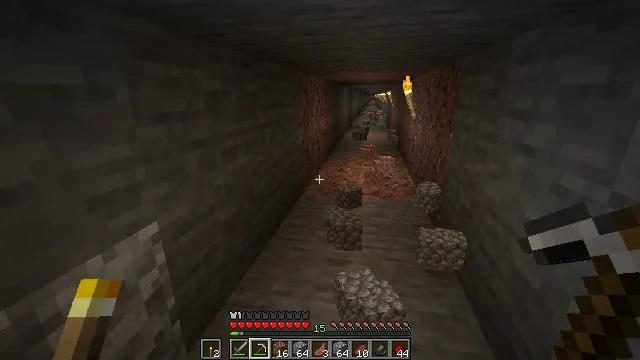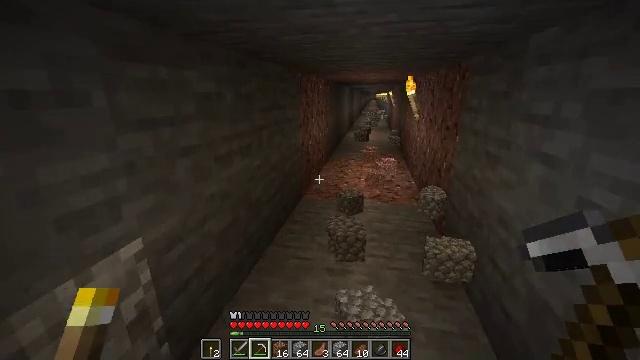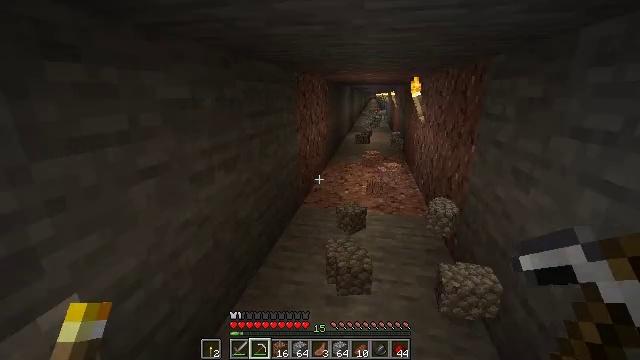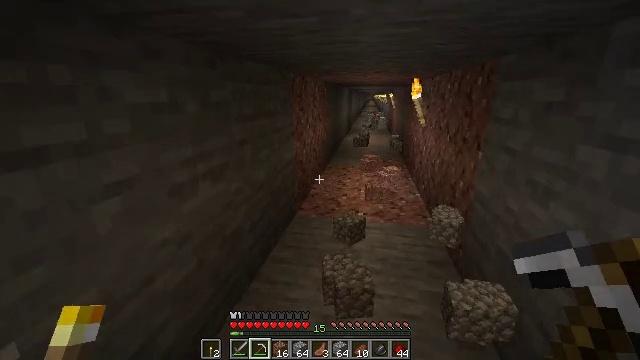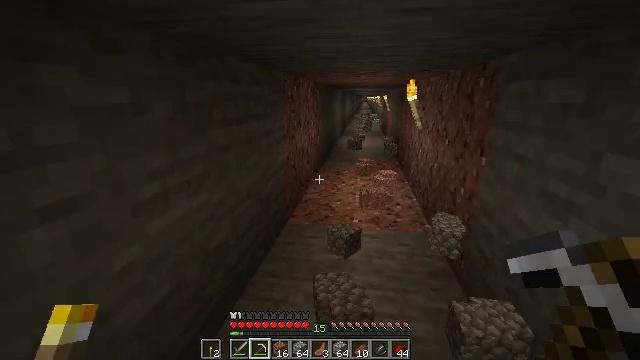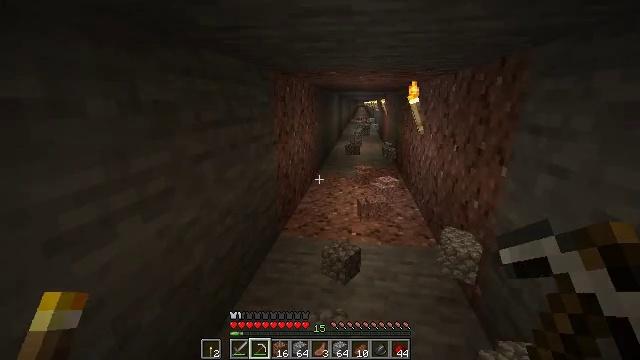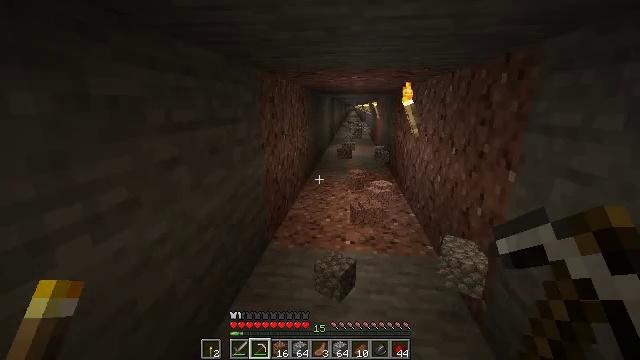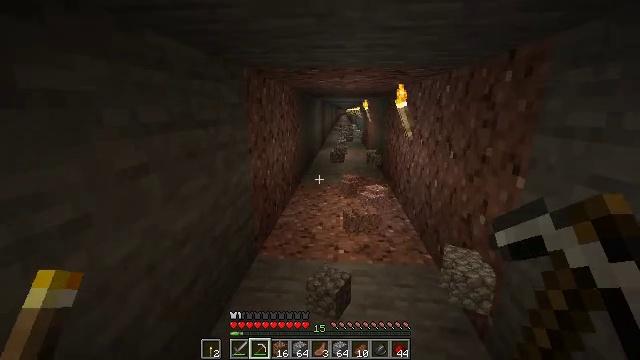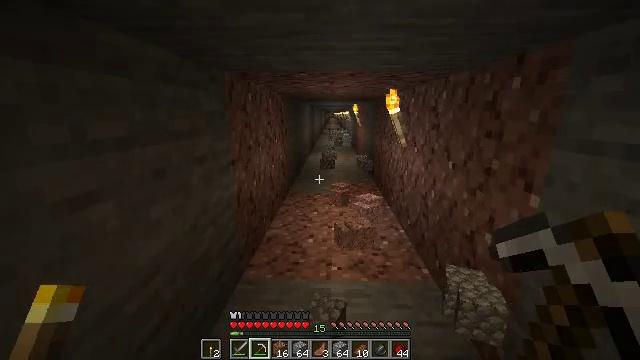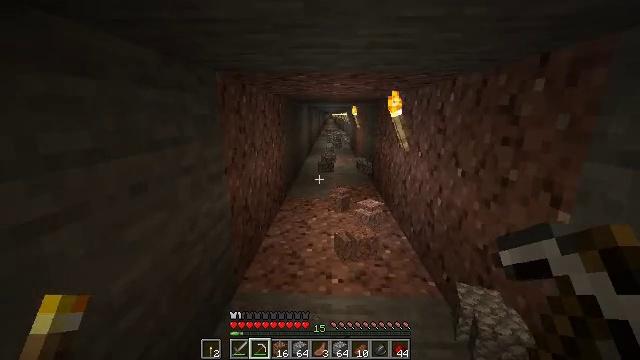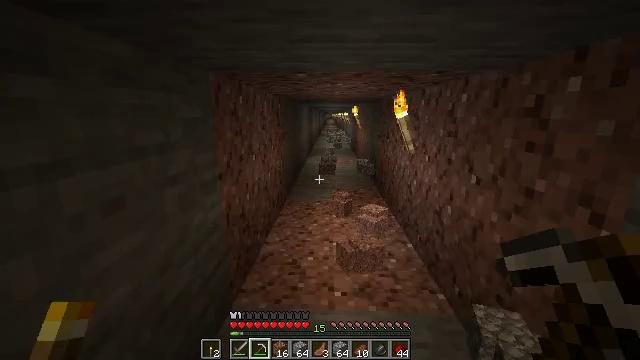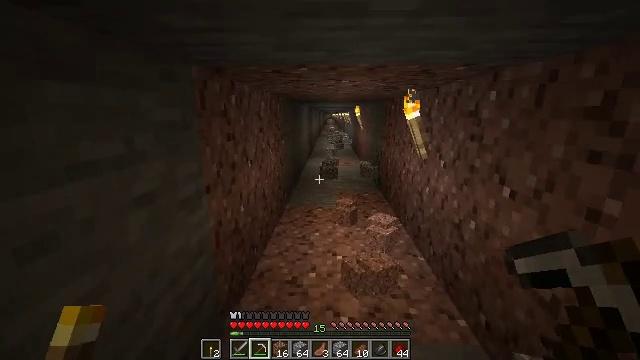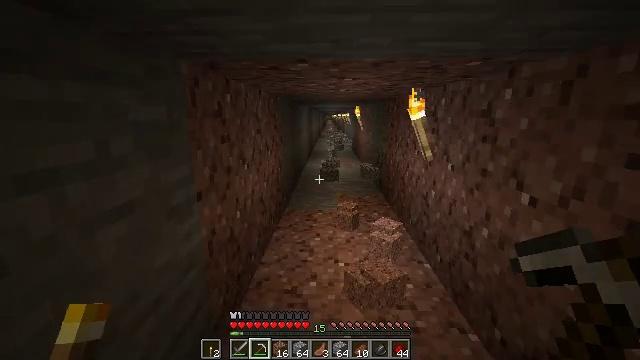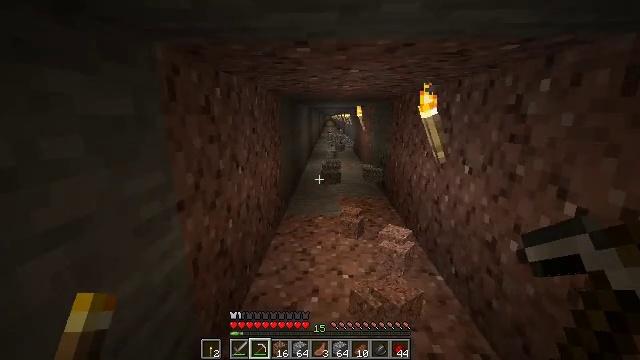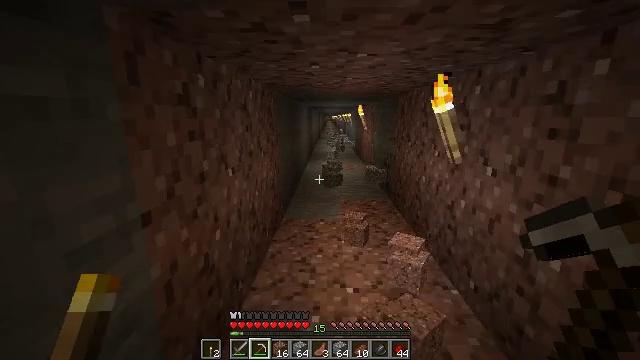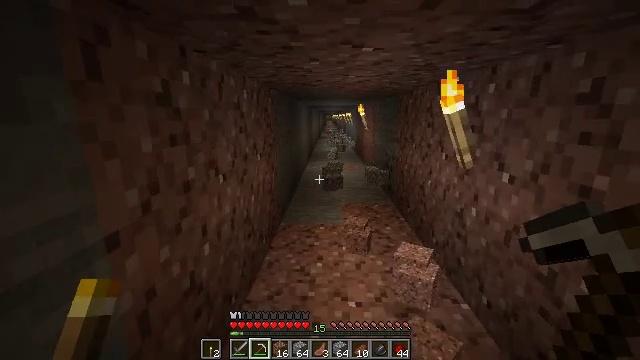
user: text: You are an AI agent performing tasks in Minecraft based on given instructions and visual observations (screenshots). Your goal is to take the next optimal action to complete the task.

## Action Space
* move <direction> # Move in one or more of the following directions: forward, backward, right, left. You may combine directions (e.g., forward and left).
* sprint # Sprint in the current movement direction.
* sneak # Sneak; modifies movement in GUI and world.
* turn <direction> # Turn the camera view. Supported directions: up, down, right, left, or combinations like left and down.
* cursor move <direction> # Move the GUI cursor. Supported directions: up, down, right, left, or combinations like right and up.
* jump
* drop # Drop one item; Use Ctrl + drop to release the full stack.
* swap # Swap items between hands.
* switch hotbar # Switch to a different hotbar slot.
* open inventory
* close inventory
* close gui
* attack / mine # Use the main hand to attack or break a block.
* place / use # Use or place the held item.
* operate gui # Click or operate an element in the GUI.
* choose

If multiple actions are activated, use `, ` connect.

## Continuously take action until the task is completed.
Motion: motion action
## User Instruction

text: Open the crafting table to create cobblestone stairs.
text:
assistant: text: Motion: move forward
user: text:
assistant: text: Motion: move forward
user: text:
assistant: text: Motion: move forward
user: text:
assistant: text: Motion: move forward, turn right
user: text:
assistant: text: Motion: move forward
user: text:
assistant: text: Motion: move forward, turn right
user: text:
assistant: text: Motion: move forward, turn right
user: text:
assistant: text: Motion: move forward, turn right
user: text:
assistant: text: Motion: move forward
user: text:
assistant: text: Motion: move forward
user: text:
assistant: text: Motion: move forward
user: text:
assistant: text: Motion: move forward
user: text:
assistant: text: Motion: move forward
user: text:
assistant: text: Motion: move forward
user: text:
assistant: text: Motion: move forward
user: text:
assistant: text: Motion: move forward
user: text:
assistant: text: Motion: move forward
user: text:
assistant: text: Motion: move forward
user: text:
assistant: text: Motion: move forward
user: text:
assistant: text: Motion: move forward
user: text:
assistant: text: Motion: move forward
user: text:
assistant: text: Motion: move forward
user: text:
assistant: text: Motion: move forward
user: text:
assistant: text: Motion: move forward
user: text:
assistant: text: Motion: move forward
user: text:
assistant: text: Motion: move forward
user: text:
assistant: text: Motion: move forward
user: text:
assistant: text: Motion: move forward
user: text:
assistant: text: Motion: move forward
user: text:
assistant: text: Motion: move forward